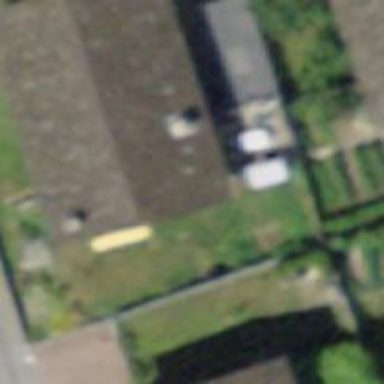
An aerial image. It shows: Simple house.